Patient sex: M
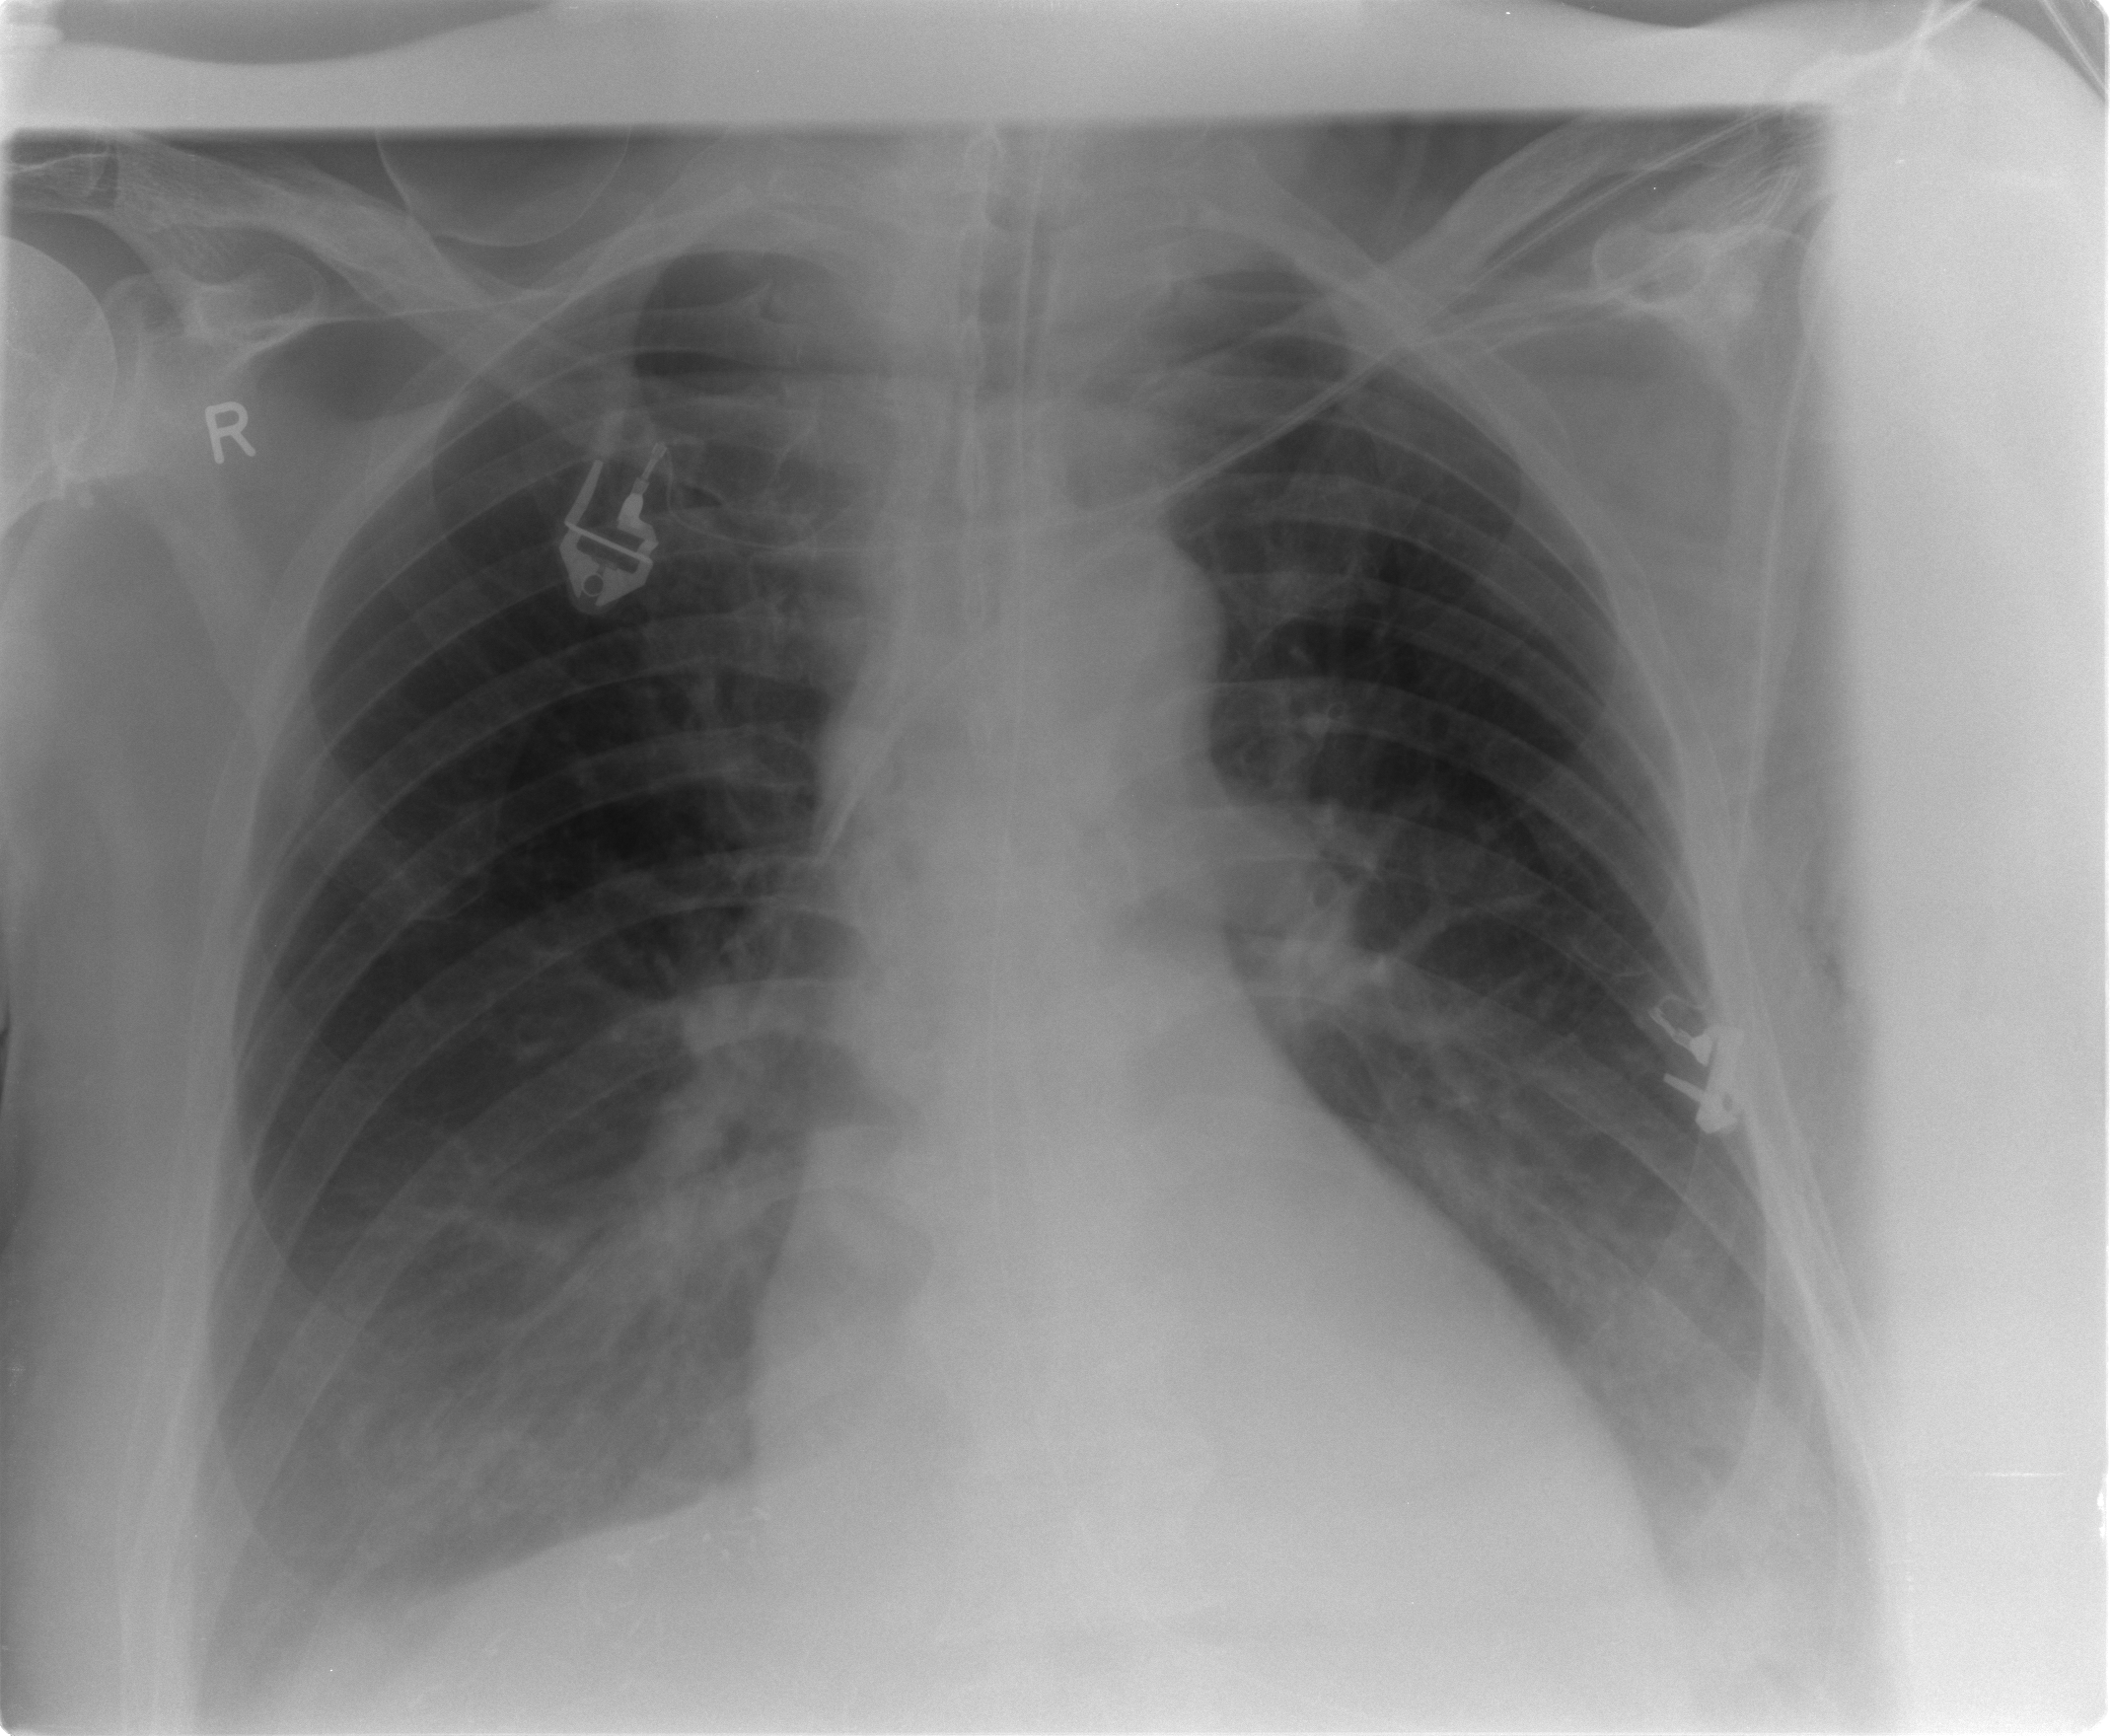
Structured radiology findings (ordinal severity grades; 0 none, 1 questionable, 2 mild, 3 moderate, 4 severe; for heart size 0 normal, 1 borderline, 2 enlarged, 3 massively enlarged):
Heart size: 1
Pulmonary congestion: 1
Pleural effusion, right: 2
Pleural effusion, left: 2
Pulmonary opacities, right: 0
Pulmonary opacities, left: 1
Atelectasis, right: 2
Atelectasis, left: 2